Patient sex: F
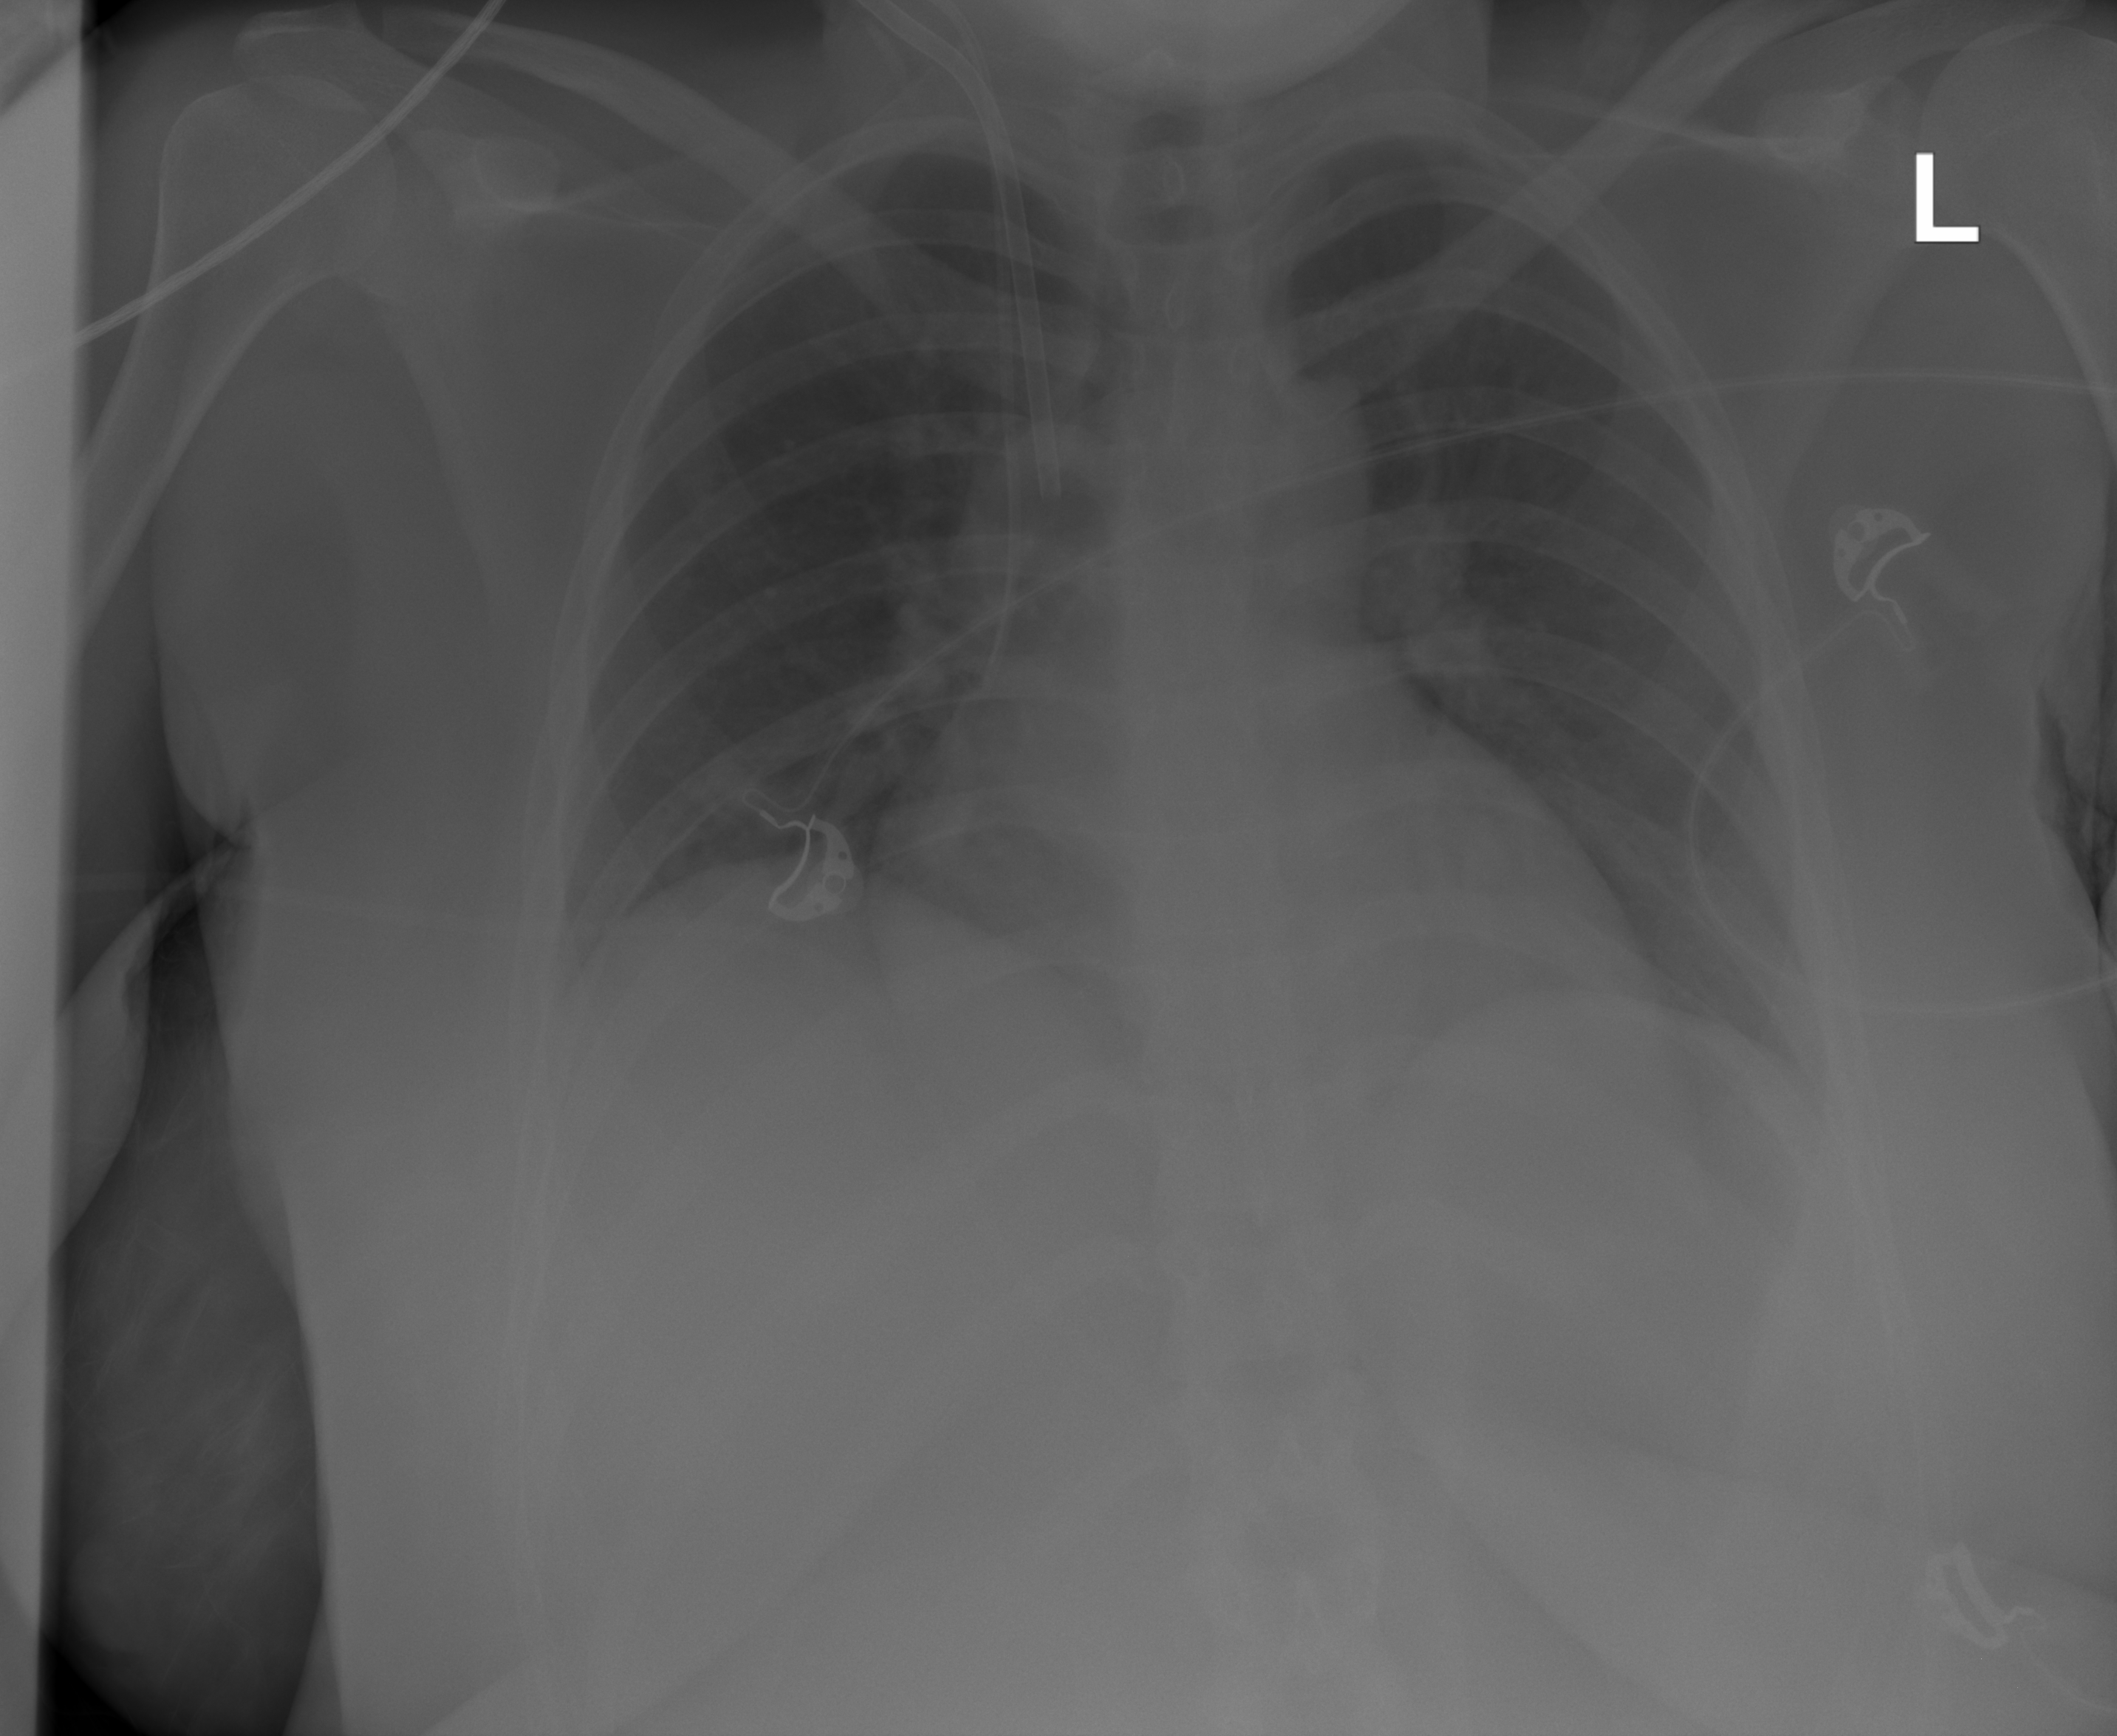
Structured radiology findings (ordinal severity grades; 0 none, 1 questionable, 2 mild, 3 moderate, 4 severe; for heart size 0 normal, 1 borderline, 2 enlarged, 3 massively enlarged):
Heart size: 0
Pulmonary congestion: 0
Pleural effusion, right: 0
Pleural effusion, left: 0
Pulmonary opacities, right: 0
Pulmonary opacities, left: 0
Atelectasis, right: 2
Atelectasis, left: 2